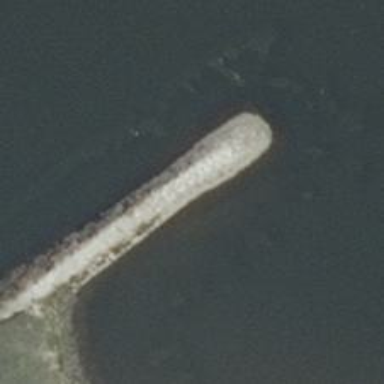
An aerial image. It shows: Breakwater structure.